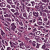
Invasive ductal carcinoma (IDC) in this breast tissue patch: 1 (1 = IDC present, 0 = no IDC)